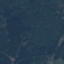
Land use / land cover class: Forest